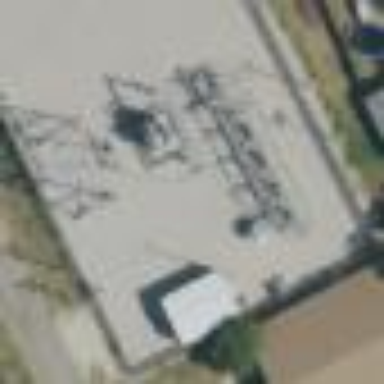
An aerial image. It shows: Distribution level power substation surrounded by fence.